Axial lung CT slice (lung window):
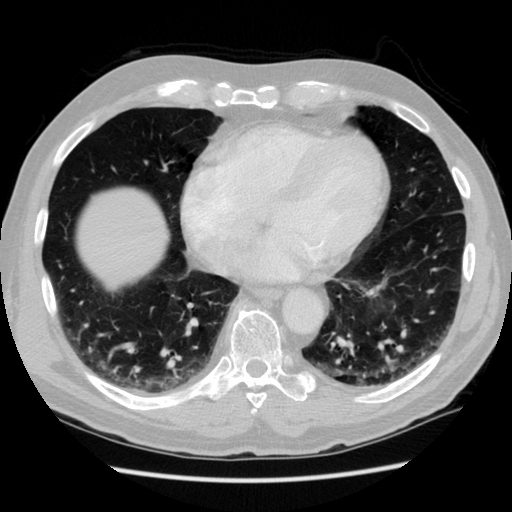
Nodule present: no